Question: For a small camera program I need to convert a JPG taken by the RPi camera (RPi3) into a false color image. I want to map every grey value of a color picture to a specific new color value and save the picture as JPEG.
I have the LUT exported in all formats from Photoshop, but a 256x1 png file is supposed to make it easier. I tried to use that (256x1, 8 Bit, PNG, horizontal with the leftmost pixel for the darkest values). My source pictures are 1296x972px, JPEG, 8 Bit.
I tried using 'pillow' and 'matplotlib'.
The closest I've come to get anything working is the following code.
'''
from PIL import Image
import numpy as np
image = Image.open('testbild.jpg')
image = image.convert("L")
# Ensure the image has 3 channels.
image = image.convert('RGB')
# Open the LUT image and convert it to a NumPy array.
lut_image = Image.open('LUT.png')
lut_array = np.array(lut_image)
# Extract the pixel values from the array and flatten them.
lut = lut_array.flatten()
# Apply the LUT to the image.
image = image.point(lut)
image.save('output.jpg')
'''
This gives me a blue-ish output, when my LUT is more purple.
This is the LUT.
[]
The process should be as simple as possible, so I get the result as fast as possible.
The rest of the program is working; I'm just pulling my hair over this part.
I tried all methods that are reported to work, including matplotlibs color maps.
I can get that to work with its own cmaps. It looks good, but it's slow and I can't get my own cmap in.
This is my first program and I'm normally a photographer, so this might be the main problem.
Any help is welcome.
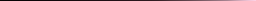
Answer: Your problem is that you flatten your LUT in the wrong way, PIL want it like this
'''
[r0, r1, ..., r255, g0, g1, ..., g255, b0, b1, ..., b255]
'''
while you obtained
'''
[r0, g0, b0, r1, g1, b1, ..., r255, g255, b255]
'''
because when you read and "array" the LUT, the array has shape '(1, 256, 3)', that is 1 row, 256 columns, and 3 bytes per pixel, and flattening collapse the last dimension first.
We want to remove the first dimension, this can be done using '.reshape(-1, 3)' where -1 means collapse all the dimensions that are not explicitly mentioned, so that the array has shape '(256,3)'.
Next we want to transpose the array, using '.T', and now it has shape '(3, 256).
Finally we can flatten the array and have the LUT in the correct format.
Note that these operations (image to array, reshaping, transposition and flattening) have been chained in my code.
Here it is the code
'''
from PIL import Image
img = Image.open('Figure_4.png')
lut = np.array(Image.open('LUT.png')).reshape(-1,3).T.flatten()
img = img.convert('L') ; img = img.convert('RGB')
img.save('Gray.png')
img = img.point(lut)
img.save('Converted.png')
'''
and here the original image, the gray scale image and the converted image
<URL>
<URL>
<URL>